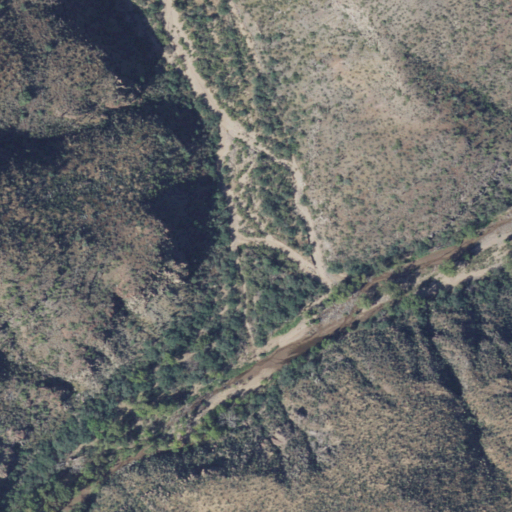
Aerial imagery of valley in Arizona named Round Valley containing shrub and woody wetlands